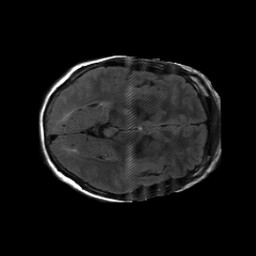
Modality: FLAIR
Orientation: axial
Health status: ill
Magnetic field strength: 3 T